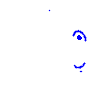
Particle: pion